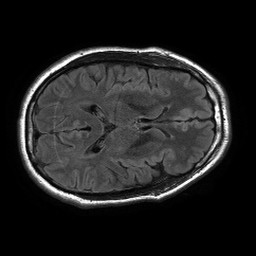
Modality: FLAIR
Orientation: axial
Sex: male
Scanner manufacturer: philips
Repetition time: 11 s
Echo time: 0.125 s